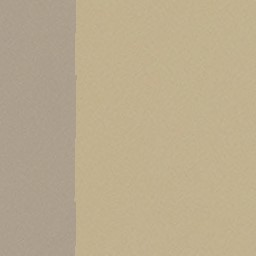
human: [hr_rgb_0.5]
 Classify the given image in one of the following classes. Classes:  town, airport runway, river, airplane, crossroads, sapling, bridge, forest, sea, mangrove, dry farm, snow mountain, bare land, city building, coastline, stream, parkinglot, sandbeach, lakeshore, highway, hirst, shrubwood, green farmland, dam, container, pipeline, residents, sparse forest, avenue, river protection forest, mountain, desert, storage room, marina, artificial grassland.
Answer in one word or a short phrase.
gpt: desert